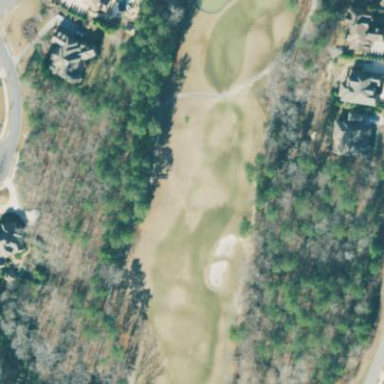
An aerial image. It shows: Golf fairway surrounded by grass.